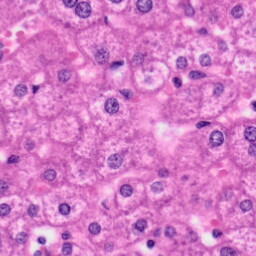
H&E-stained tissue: Liver